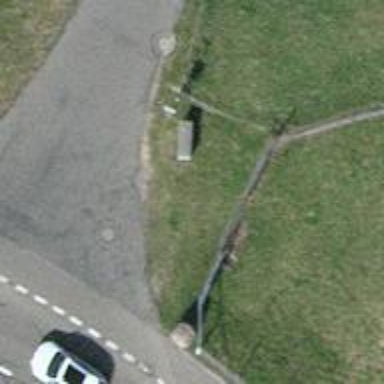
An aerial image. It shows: Guidepost providing information.